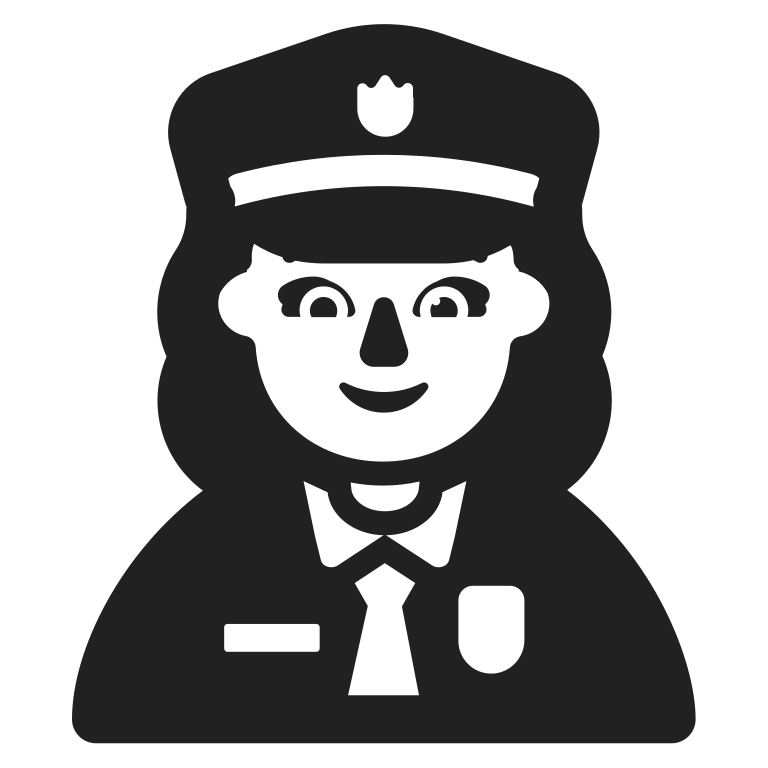
woman police officer high contrast default